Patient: sex M, age 72
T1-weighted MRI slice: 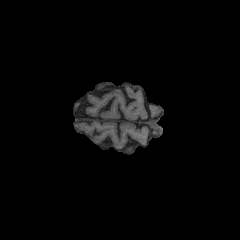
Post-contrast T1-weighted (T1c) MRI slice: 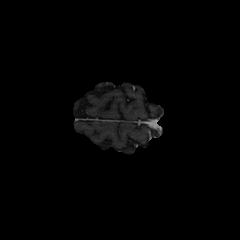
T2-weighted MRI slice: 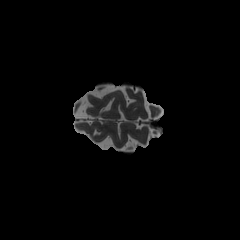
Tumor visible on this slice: no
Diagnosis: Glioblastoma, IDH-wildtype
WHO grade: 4